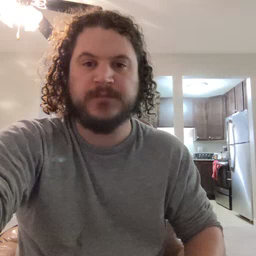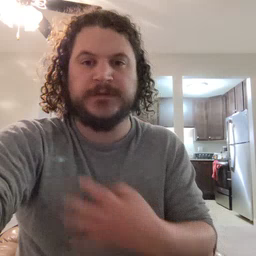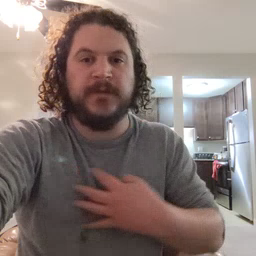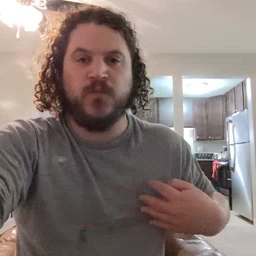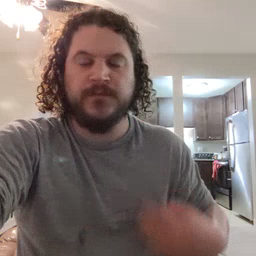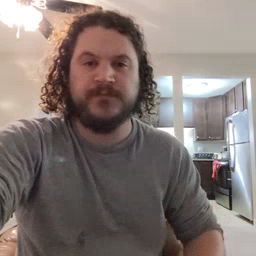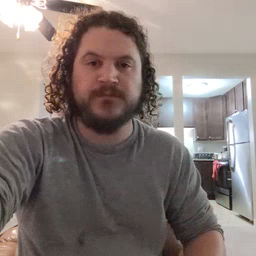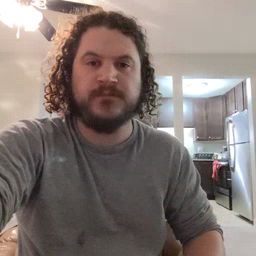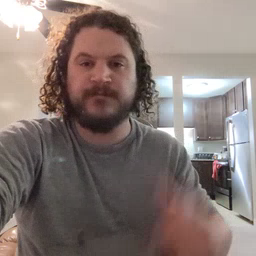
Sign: zebra